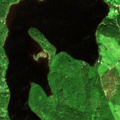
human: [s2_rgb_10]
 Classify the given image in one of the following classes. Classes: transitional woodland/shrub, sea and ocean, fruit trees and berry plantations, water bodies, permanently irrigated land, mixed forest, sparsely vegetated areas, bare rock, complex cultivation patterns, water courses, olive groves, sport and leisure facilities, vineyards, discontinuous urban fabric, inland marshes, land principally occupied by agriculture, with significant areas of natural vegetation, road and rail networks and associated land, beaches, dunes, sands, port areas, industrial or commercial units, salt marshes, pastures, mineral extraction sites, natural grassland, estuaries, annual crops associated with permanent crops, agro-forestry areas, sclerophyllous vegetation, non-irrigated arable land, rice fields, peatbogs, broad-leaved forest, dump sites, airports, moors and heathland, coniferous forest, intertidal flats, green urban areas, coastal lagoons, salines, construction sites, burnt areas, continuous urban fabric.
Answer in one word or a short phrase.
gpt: broad-leaved forest, mixed forest, water bodies